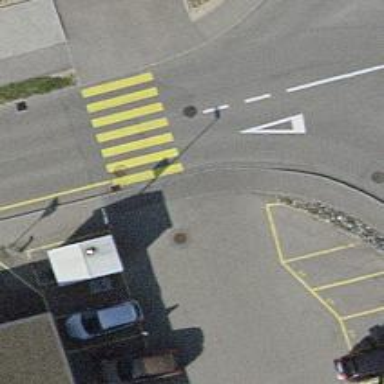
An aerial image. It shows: Marked road crossing with visible crossing markings.